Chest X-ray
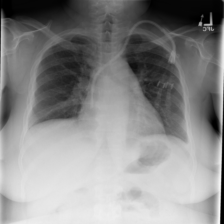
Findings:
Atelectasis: negative
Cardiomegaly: negative
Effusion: negative
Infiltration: positive
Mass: negative
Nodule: negative
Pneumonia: negative
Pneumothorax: negative
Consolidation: negative
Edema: negative
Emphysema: negative
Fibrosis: negative
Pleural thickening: negative
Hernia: negative